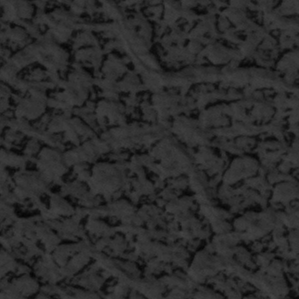
Label: frost